Interaction volume radius: 5 \u00c5
Interaction volume height: 20 \u00c5
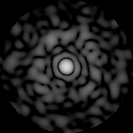
Disorder parameter: 0.8028